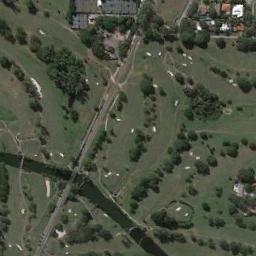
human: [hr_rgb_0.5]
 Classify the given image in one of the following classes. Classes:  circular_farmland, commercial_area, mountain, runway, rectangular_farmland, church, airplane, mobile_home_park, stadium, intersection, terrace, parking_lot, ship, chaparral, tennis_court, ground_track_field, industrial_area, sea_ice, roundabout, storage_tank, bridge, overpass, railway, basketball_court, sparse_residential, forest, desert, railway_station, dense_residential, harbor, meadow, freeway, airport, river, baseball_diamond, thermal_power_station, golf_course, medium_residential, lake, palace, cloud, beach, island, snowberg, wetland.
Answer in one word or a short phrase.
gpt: golf_course